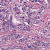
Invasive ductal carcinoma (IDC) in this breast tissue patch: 1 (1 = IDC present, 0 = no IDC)